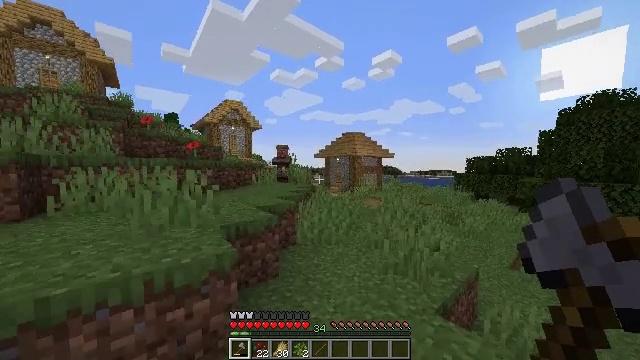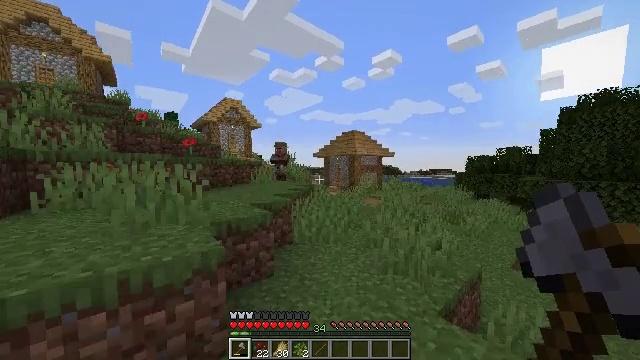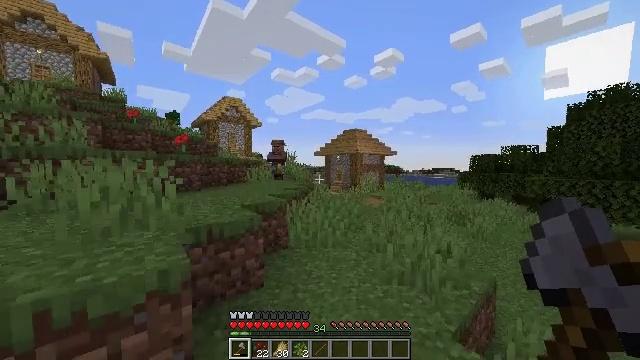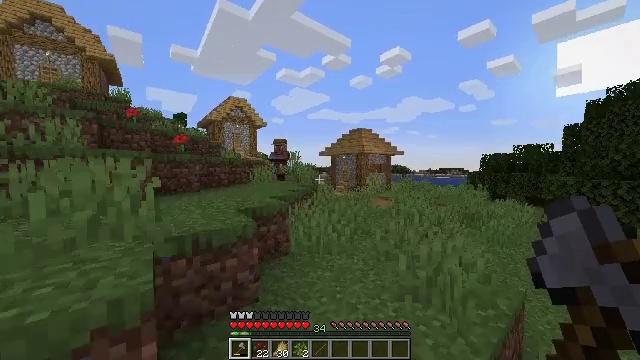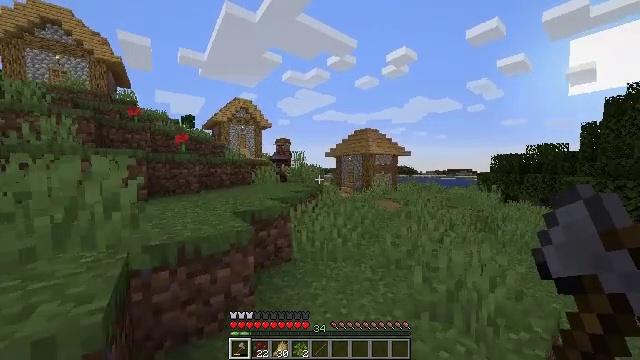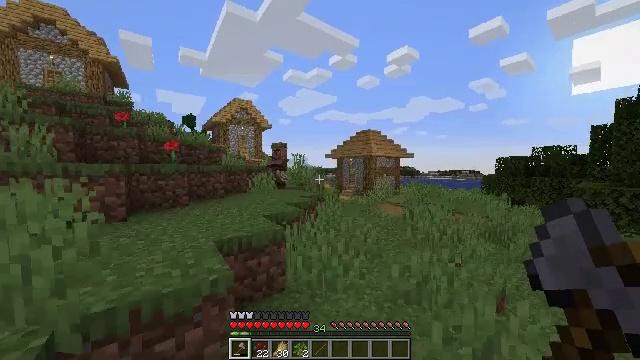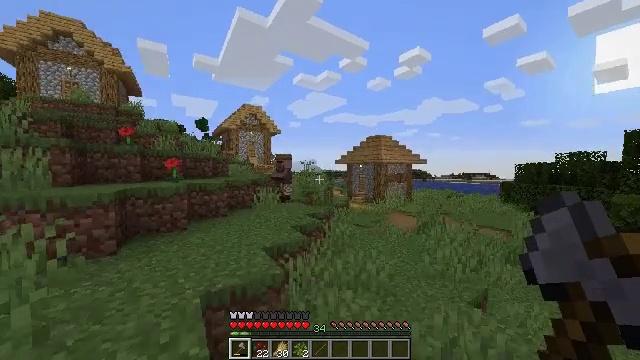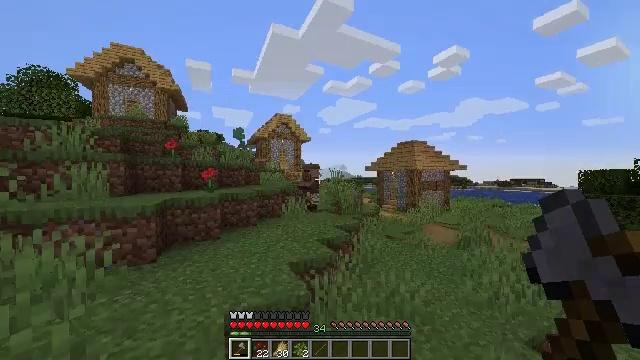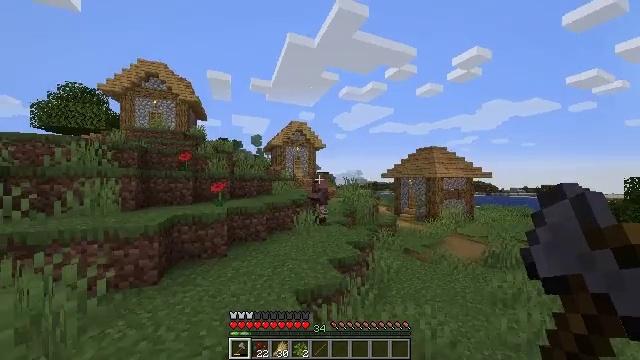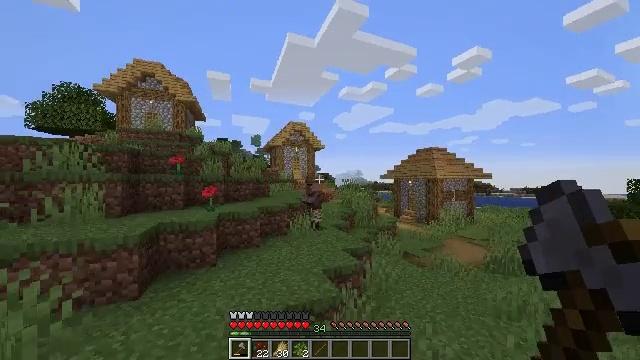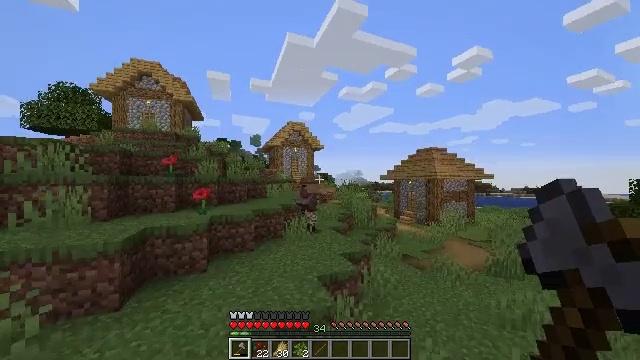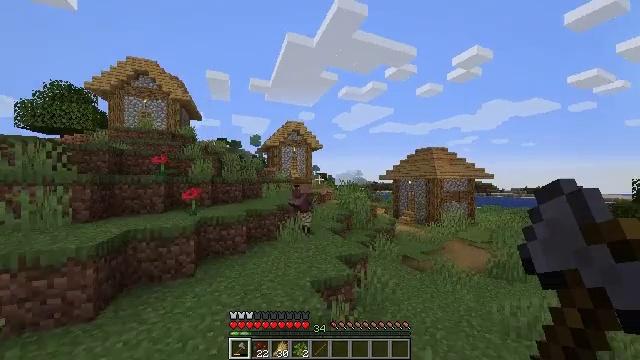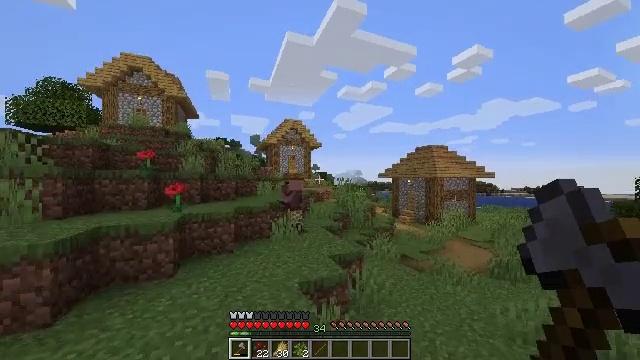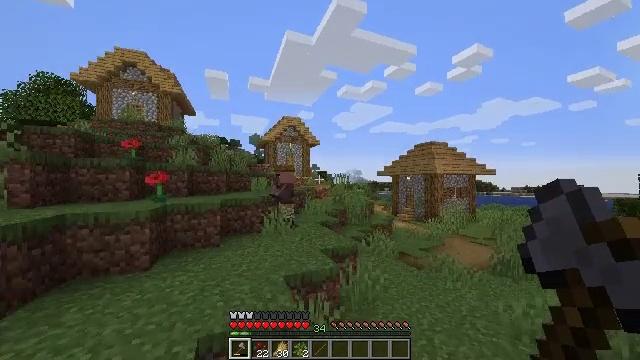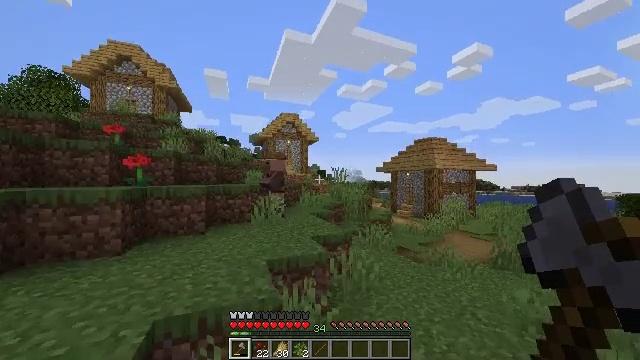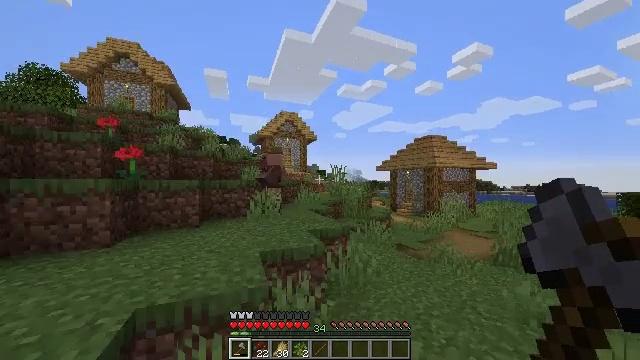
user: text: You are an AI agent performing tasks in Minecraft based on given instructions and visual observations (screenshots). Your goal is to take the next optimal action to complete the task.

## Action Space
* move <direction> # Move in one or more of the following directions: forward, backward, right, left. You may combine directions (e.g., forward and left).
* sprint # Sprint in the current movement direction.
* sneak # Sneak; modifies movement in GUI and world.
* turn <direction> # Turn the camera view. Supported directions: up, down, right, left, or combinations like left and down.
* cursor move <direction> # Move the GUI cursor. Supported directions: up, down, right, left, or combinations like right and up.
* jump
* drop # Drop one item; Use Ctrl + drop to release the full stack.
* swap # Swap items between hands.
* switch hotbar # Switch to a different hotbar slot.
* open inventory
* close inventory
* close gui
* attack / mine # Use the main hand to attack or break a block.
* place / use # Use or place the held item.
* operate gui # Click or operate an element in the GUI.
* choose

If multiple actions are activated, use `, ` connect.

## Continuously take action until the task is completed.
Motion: motion action
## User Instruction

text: Break the loom.
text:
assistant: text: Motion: move forward
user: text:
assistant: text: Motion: move forward
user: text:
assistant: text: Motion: move forward, turn left
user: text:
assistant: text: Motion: move forward, turn left
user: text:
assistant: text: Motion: move forward, jump
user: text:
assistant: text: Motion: move forward and move right, turn left, jump
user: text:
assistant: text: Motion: move forward and move right, turn left and up, jump
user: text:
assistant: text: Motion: move forward and move right, turn left and up, jump
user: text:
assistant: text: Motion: move forward and move right, jump
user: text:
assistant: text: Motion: move forward and move right
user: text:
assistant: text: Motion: move forward and move right
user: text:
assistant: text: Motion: move forward and move right
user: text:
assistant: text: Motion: move forward and move right
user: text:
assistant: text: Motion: move forward and move right
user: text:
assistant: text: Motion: move forward and move right
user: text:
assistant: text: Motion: move forward
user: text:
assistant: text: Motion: move forward
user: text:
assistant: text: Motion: move forward, turn right
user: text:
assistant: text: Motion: move forward, turn right, jump
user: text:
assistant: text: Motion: move forward, turn right and down, jump
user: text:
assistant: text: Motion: move forward, jump
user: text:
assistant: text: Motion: move forward
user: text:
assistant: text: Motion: move forward
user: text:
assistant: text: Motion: move forward
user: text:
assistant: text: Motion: move forward
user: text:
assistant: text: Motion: move forward
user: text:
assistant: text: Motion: move forward and move right
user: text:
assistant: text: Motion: move forward and move right
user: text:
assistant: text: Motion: move forward and move right
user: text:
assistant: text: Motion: move forward and move right